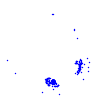
Particle: electron